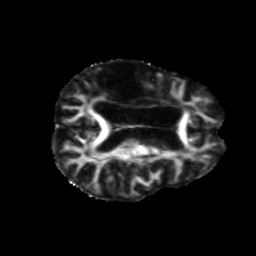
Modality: FA
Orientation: axial
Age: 63
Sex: female
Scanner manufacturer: siemens
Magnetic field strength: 3 T
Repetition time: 5.25 s
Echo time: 0.08 s